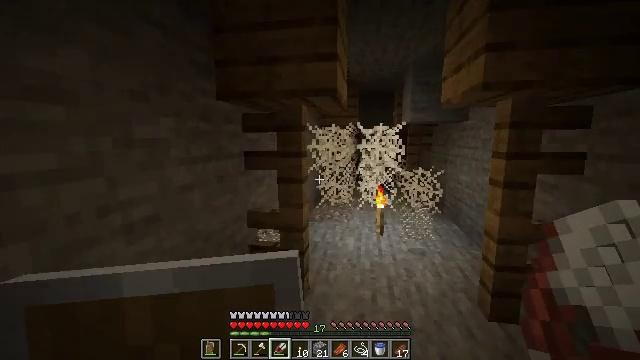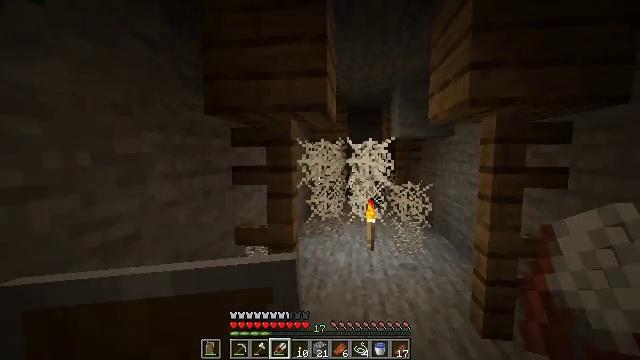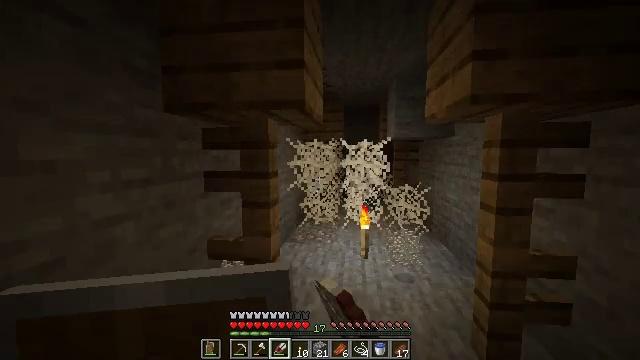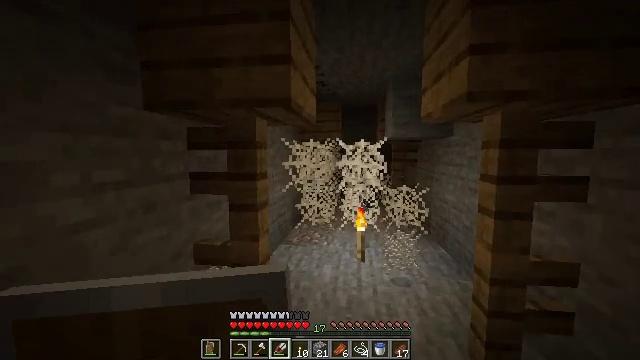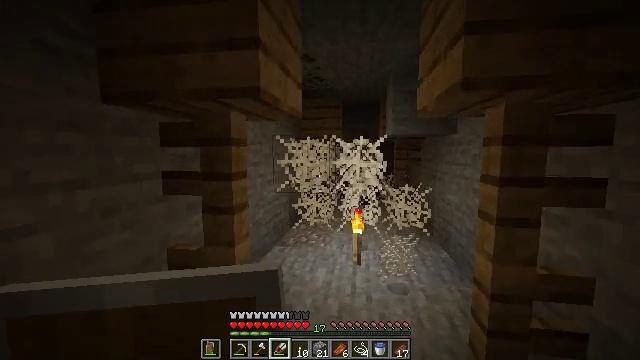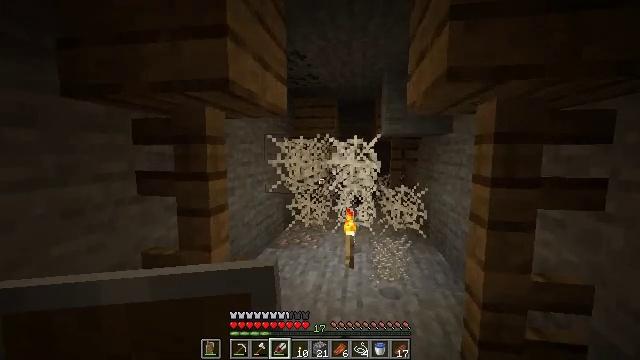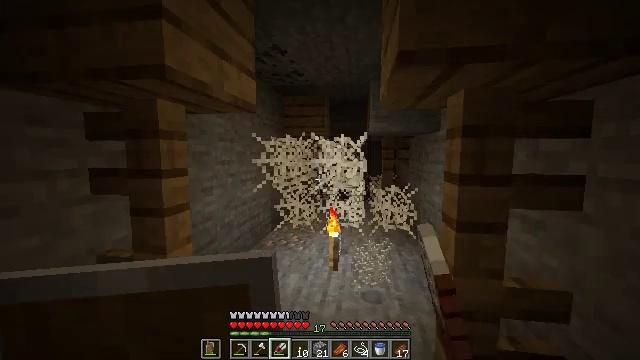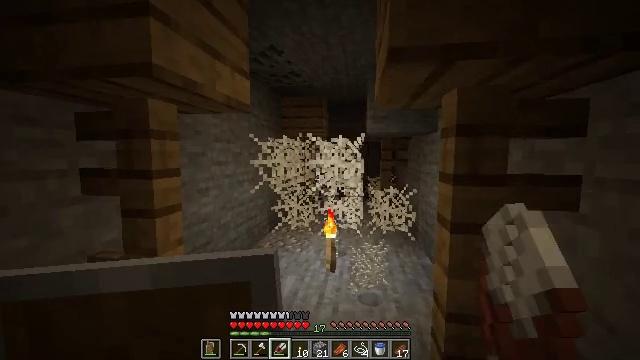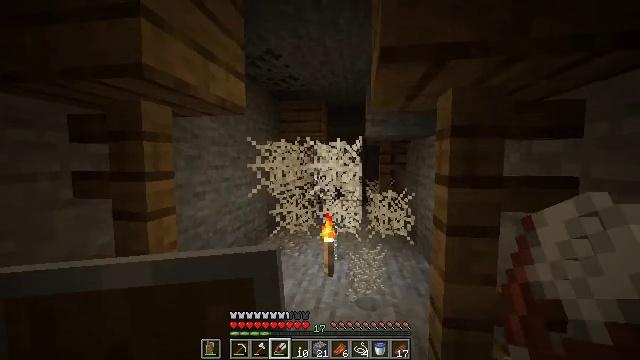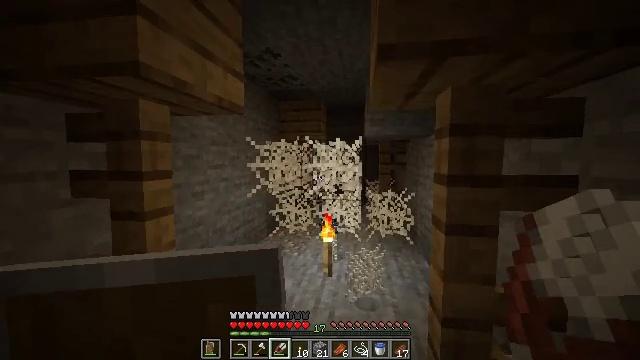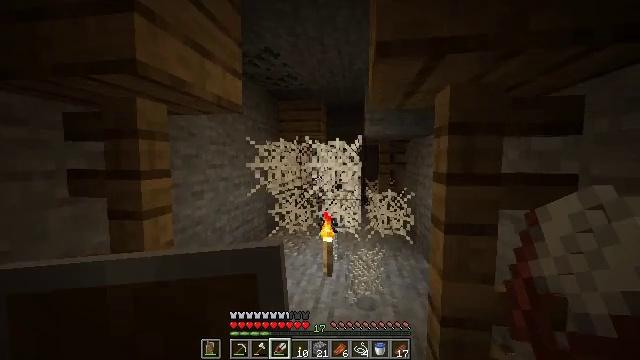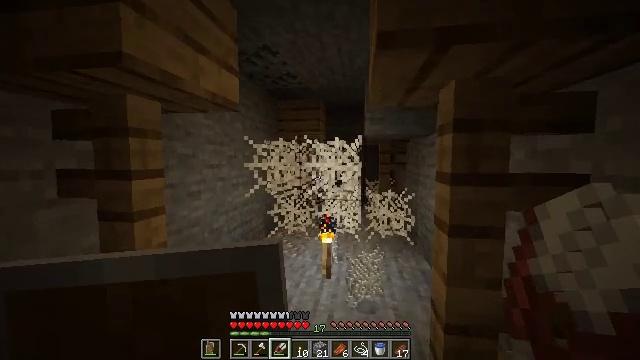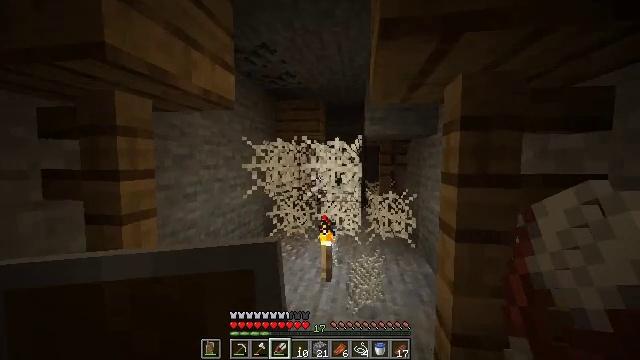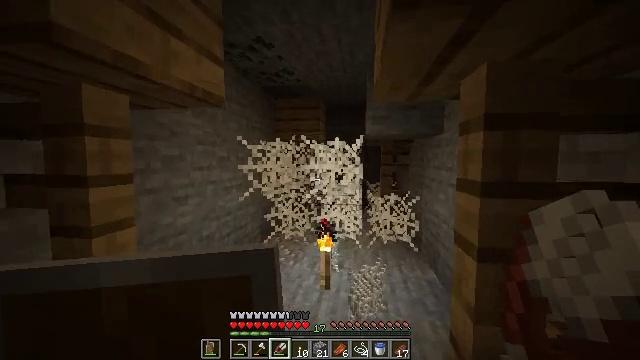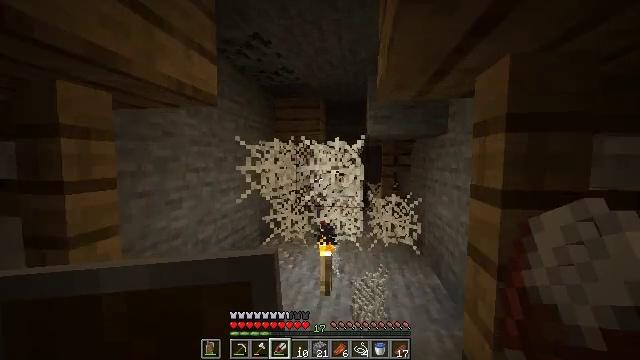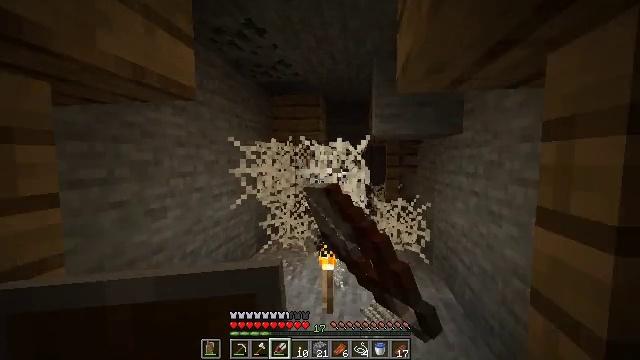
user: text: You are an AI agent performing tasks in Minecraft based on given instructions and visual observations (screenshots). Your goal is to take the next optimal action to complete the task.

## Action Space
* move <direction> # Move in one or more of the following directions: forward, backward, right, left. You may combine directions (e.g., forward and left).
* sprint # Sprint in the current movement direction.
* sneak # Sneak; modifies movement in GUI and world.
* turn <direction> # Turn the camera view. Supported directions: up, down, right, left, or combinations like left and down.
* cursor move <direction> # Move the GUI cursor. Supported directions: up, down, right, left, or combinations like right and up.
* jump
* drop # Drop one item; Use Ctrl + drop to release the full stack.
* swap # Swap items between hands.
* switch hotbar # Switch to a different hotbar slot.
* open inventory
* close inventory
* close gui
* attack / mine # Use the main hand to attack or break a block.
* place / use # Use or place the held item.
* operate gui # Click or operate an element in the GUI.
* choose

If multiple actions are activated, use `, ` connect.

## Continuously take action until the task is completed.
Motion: motion action
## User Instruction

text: Break the cobweb with a sword.
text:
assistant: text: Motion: move forward and move right, turn right and up, attack / mine
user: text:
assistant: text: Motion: move forward and move right, attack / mine
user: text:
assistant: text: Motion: move forward and move right, attack / mine
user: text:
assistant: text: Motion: move forward and move right, turn left, attack / mine
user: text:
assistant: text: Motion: move right, attack / mine
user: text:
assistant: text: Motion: attack / mine
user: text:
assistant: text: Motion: attack / mine
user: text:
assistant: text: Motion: no_op
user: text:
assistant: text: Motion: no_op
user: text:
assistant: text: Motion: no_op
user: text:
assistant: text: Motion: move forward
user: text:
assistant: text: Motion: move forward
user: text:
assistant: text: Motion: move forward
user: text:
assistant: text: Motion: move forward, attack / mine
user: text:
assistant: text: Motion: move forward, attack / mine
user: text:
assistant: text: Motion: move forward, attack / mine
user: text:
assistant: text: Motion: move forward, attack / mine
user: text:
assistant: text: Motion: move forward, attack / mine
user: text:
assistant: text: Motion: move forward, attack / mine
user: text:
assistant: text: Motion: attack / mine
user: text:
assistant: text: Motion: attack / mine
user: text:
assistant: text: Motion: turn left, attack / mine
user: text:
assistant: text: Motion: turn up, attack / mine
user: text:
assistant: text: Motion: attack / mine
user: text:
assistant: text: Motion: attack / mine
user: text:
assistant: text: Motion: attack / mine
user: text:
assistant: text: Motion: attack / mine
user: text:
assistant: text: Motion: attack / mine
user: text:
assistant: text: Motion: attack / mine
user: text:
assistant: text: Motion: attack / mine